Question: I've followed this <URL>...
My Controller's method "Name" is never call...
Here is the code:
'''
<script src="@Url.Content("~/Scripts/jquery.autocomplete.js")" type="text/javascript"> </script>
<link href="@Url.Content("~/Scripts/jquery.autocomplete.css")" rel="stylesheet" type="text/css" />
<script type="text/javascript">
$(document).ready(function () {
$("#Name").autocomplete('@Url.Action("Name", "Reservation")', { minChars: 3 });//Never call... When I put a simple alert, it works !
});
</script>
<div class="editor-label">
@Html.LabelFor(model => model.Customer.Name)
</div>
<div class="editor-field">
@Html.EditorFor(model => model.Customer.Name)
</div>
'''
'''
public ActionResult Name(string q)
{
var customers = (from c in db.Customers where c.Name.Contains(q) select c.Name).Distinct().Take(10);
string content = string.Join<string>("
", customers);
return Content(content);
}
'''
I'm lost... Can you help me to find what I'm doing wrong please ? Thanks in advance...
Finally he reaches my controller's method ! But He never display the list corresponding to the input text :(

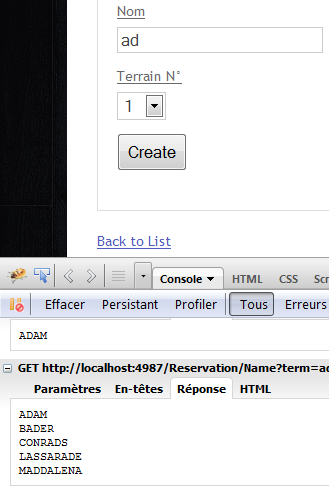
Answer: The ID for the input generated by:
'''
@Html.EditorFor(model => model.Customer.Name)
'''
Won't just be 'Name', it will be 'Customer_Name':
'''
$(document).ready(function () {
$("#Customer_Name").autocomplete('@Url.Action("Name", "Reservation")', { minChars: 3 });//Never call... When I put a simple alert, it works !
});
'''
---
There seems to be some confusion here, the tutorial you're following uses jQuery Autocomplete but you appear to be using jQuery UI autocomplete. Both are slightly different, using the default options:
## jQuery-UI Autocomplete
(<URL>:
'''
<script type="text/javascript">
$(document).ready(function () {
$("#Customer_Name").autocomplete({ source: '@Url.Action("Name", "Reservation")', minLength: 3 });
});
</script>
public ActionResult Name(string term)
{
var customers = ...get a list of customer names filtered by term
return Json(customers, JsonRequestBehavior.AllowGet);
}
'''
## jQuery Autocomplete
(<URL>
'''
<script type="text/javascript">
$(document).ready(function () {
$("#Customer_Name").autocomplete('@Url.Action("Name", "Reservation")', { minChars: 3 });
});
</script>
public ActionResult Name(string q)
{
var customers = ...get a list of customer names filtered by q
return Content(string.Join("
", customers));
}
'''